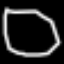
Label: octagon